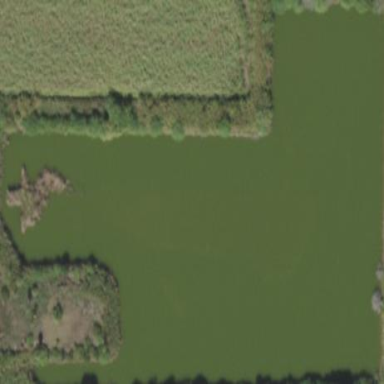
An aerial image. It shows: Pond surrounded by natural water.